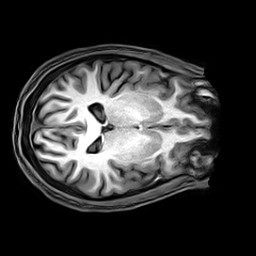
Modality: T1w
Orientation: axial
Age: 23
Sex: male